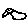
Label: bird